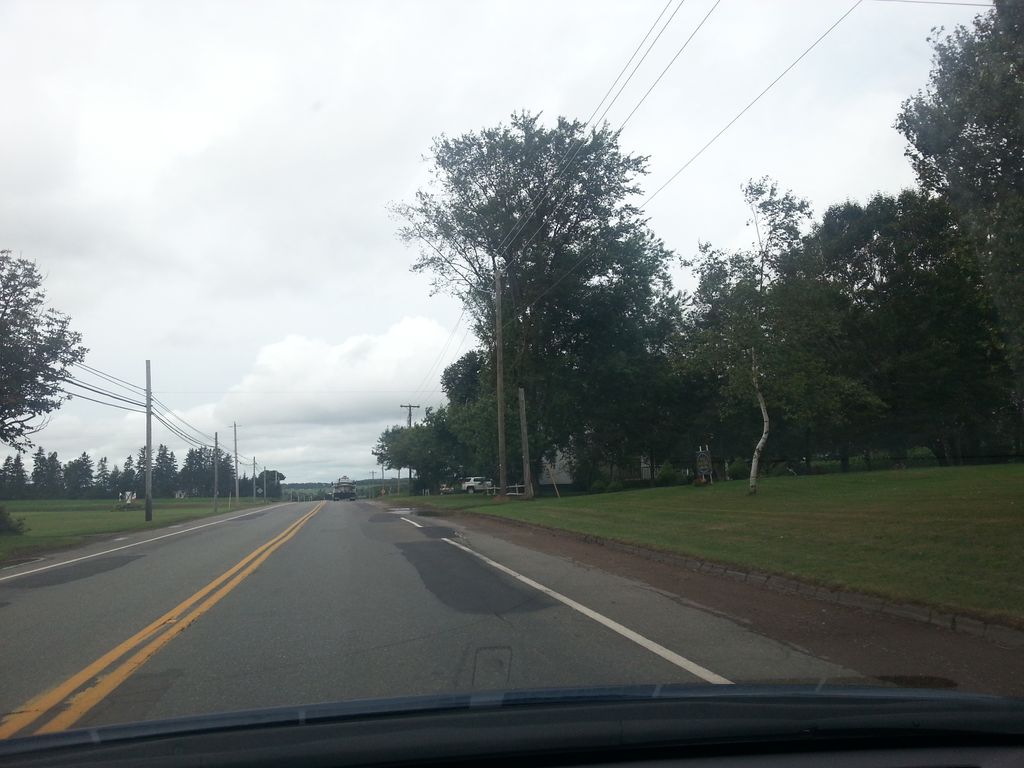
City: charlottetown